Question: Can anyone please explain me this?

Apparently there is a space containing two bytes that is beeing unused after field a. Can someone tell my why is this happening and is there a way to "turn off" such behavior? I really need it to work normally.
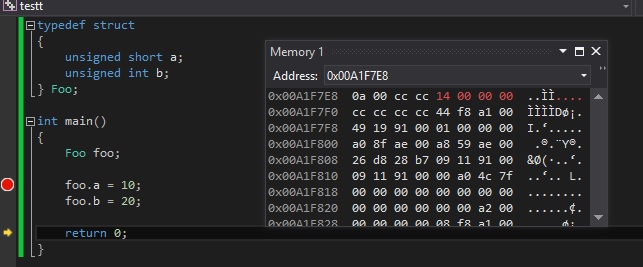
Answer: This IS "working normally". Your compiler aligns the second member 'b' to optimize for speed. The default alignment for an 'unsigned int' on your platform is 4 bytes, so padding bytes are added after 'a'.
To turn this off, you can use <URL>, but don't call this "abnormal behavior".